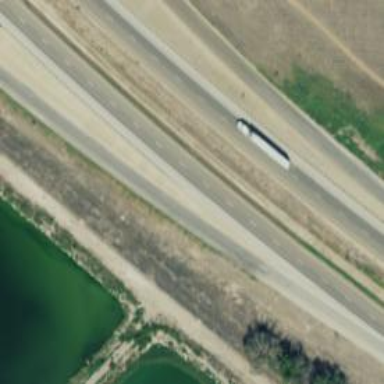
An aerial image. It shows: Trunk highway with expressway features.